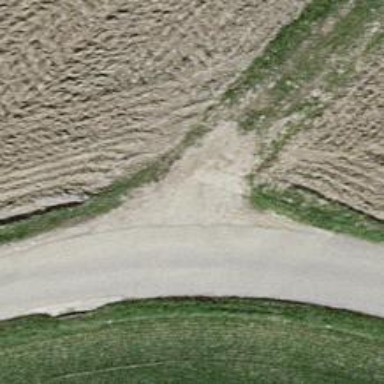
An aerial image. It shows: Track with grade 1 quality.